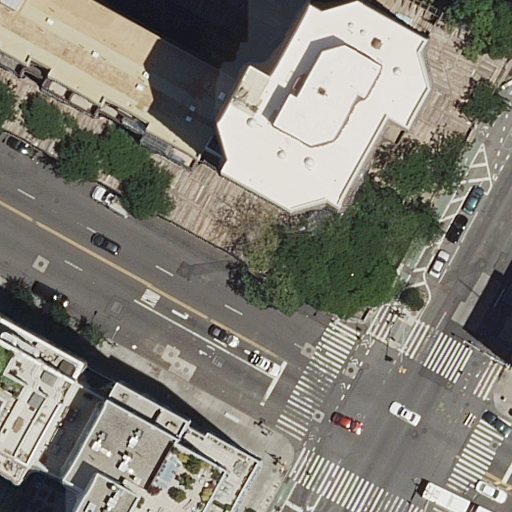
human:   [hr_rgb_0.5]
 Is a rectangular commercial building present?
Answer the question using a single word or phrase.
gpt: no

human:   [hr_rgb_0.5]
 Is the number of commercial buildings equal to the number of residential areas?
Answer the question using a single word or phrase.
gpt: no

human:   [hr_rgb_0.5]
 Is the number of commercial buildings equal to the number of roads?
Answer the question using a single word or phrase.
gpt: no

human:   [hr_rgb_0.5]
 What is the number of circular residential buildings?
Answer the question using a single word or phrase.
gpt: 0

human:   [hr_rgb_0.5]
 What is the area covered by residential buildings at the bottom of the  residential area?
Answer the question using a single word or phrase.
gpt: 2461m2

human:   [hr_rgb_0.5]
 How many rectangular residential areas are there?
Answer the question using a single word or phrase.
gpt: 0

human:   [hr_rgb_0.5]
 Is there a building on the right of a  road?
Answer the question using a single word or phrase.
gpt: yes

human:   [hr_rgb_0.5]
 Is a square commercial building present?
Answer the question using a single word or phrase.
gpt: no

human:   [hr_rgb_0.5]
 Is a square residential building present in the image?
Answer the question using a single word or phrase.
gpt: no

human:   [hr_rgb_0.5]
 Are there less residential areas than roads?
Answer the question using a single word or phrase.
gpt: yes

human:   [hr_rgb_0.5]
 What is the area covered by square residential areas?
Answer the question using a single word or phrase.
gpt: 0m2

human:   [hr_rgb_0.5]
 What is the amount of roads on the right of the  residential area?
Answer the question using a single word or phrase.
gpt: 9

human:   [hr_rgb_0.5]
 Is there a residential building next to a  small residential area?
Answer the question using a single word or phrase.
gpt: no

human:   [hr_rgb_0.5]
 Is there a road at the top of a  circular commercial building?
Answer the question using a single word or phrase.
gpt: no

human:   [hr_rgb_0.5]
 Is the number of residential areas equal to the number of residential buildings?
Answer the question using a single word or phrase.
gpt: no

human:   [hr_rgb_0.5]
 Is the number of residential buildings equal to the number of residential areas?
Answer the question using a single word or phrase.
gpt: no

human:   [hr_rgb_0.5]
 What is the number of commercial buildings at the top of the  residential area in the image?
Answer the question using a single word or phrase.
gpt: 0

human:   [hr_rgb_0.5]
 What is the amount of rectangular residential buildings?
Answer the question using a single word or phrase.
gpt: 3

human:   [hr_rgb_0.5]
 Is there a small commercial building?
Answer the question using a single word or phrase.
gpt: no

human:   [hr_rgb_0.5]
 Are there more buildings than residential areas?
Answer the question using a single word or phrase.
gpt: yes

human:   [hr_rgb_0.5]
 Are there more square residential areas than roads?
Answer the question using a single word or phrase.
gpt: no

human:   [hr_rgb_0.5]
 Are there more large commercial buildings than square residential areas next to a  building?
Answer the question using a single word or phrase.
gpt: no

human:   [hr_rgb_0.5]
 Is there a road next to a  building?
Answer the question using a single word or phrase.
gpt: yes

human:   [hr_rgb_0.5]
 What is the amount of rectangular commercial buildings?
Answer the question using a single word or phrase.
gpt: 0

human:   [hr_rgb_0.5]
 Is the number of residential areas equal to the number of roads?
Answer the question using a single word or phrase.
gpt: no

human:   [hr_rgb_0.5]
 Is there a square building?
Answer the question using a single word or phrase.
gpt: no

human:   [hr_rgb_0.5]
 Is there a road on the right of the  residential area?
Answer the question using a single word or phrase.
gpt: yes

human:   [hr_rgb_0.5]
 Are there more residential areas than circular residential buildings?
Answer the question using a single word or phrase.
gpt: yes

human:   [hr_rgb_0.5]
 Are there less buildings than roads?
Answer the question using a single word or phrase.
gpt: yes

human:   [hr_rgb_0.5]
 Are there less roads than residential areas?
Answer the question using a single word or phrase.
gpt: no

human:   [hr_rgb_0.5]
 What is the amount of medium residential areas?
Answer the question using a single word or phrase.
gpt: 0

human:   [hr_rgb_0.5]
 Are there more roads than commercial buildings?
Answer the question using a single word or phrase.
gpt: yes

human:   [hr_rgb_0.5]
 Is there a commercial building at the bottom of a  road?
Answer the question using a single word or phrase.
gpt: no

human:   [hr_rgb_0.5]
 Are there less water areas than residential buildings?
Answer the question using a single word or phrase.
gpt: yes

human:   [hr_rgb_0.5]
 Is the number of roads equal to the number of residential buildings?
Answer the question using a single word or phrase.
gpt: no

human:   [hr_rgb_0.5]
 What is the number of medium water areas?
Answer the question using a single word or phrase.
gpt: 0